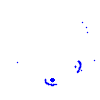
Particle: pion